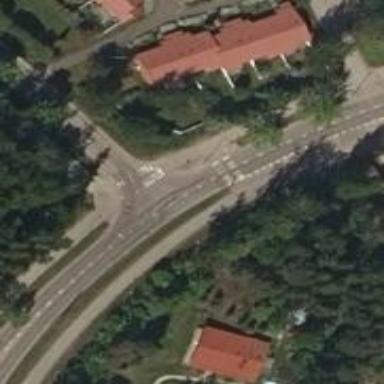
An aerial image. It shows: Cycleway.